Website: bh-photo
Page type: account-selection
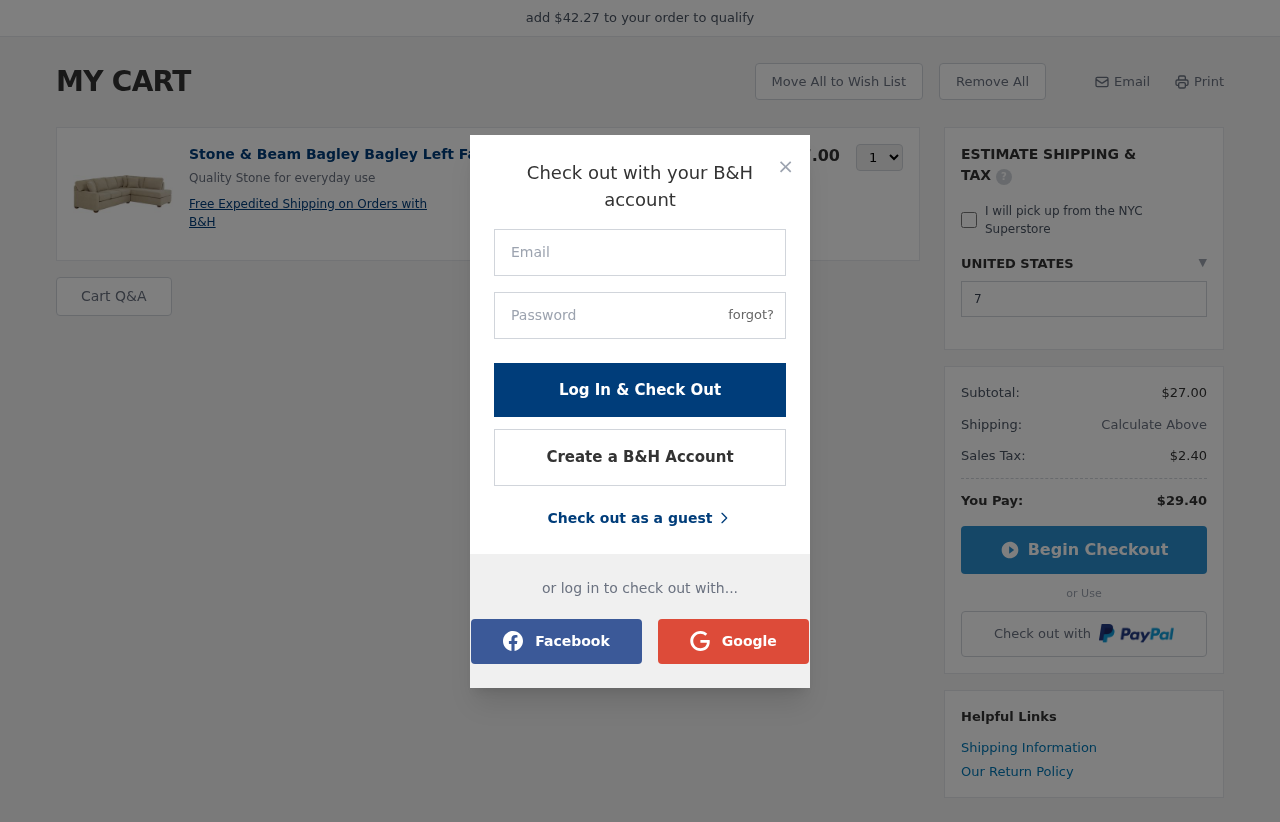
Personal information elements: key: PII_COUNTRY
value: UNITED STATES
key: PII_LOGIN_USERNAME
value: daringomez29
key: PII_POSTCODE
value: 79499
Product elements: key: PRODUCT1_DESC
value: Quality Stone for everyday use
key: PRODUCT1_NAME
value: Stone & Beam Bagley Bagley Left Facing Sofa Fabric
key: PRODUCT1_PRICE
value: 27
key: PRODUCT1_QUANTITY
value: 1
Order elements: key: ORDER_SUBTOTAL
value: $27.00
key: ORDER_TAX
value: $2.40
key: ORDER_TOTAL
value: $29.40
Other elements: key: AMOUNT_TO_QUALIFY
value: $42.27